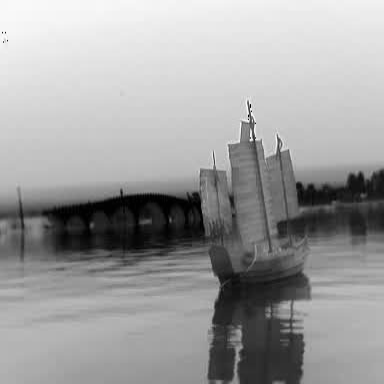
There is a sailboat in the infrared image.